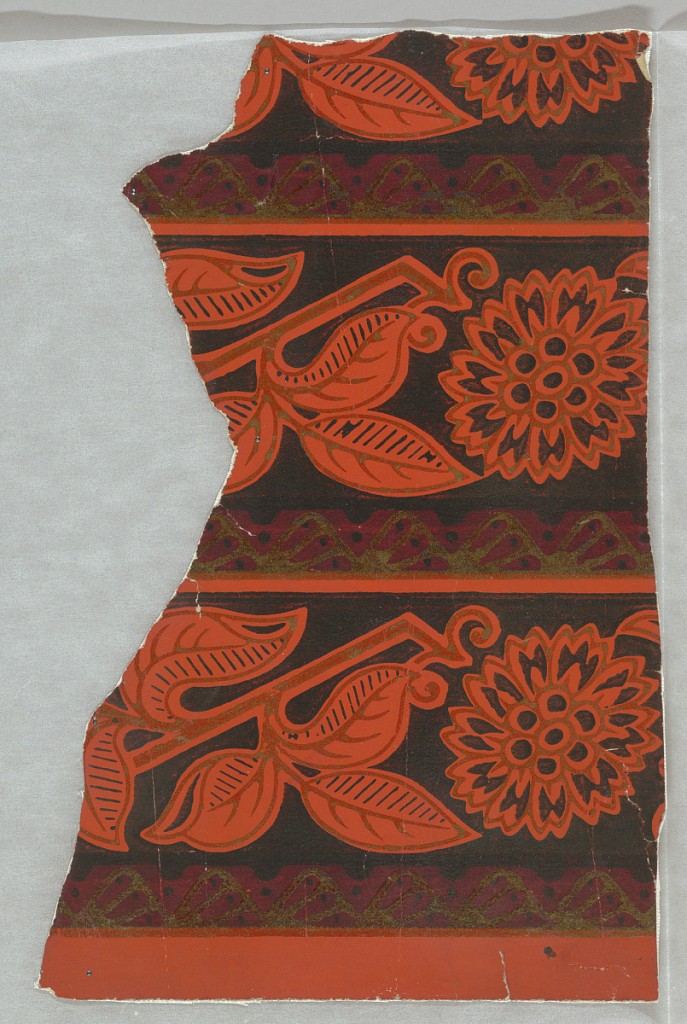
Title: Border
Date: ca. 1890
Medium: Machine-printed paper
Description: Small fragment displaying two and one half bands set with conventional chrysanthemum flower, and foliage clusters. Printed in black, red and gold on orange ground.